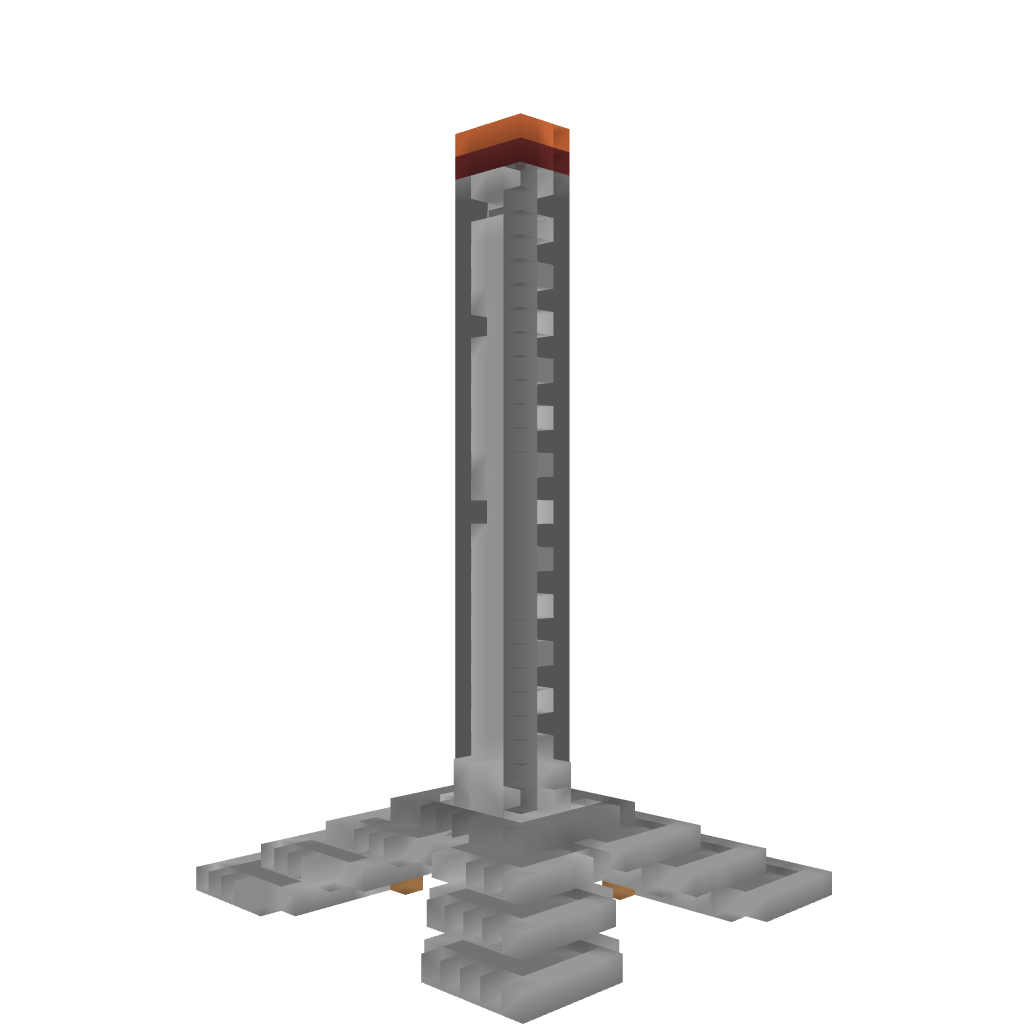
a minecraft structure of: Tower